Interaction volume radius: 5 \u00c5
Interaction volume height: 15 \u00c5
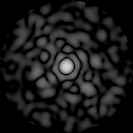
Disorder parameter: 0.823